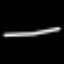
Label: line